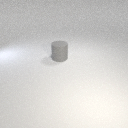
large gray rubber cylinder